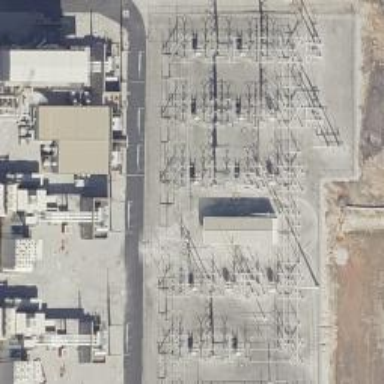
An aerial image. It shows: Busbar power line.